Question: I have a system where simulink complains about algebraic loops, however in runtime algebraic loops will never occur. Is it possible to ignore the error?
The model have the same properties as below. There are two switches which will make an algebraic loop if both switched on, but this will never switch in runtime. Simulink cannot solve it since the value is complex.

The error message is:
Cannot solve algebraic loop involving 'complexAlgebraicLoop/Sum' because it consists of blocks that cannot be assigned algebraic variables, such as blocks with discrete-valued outputs, blocks with non-double or complex outputs, Stateflow blocks, or nonvirtual subsystems. Consider breaking the algebraic loop. For example, add a delay or a memory block to the loop.
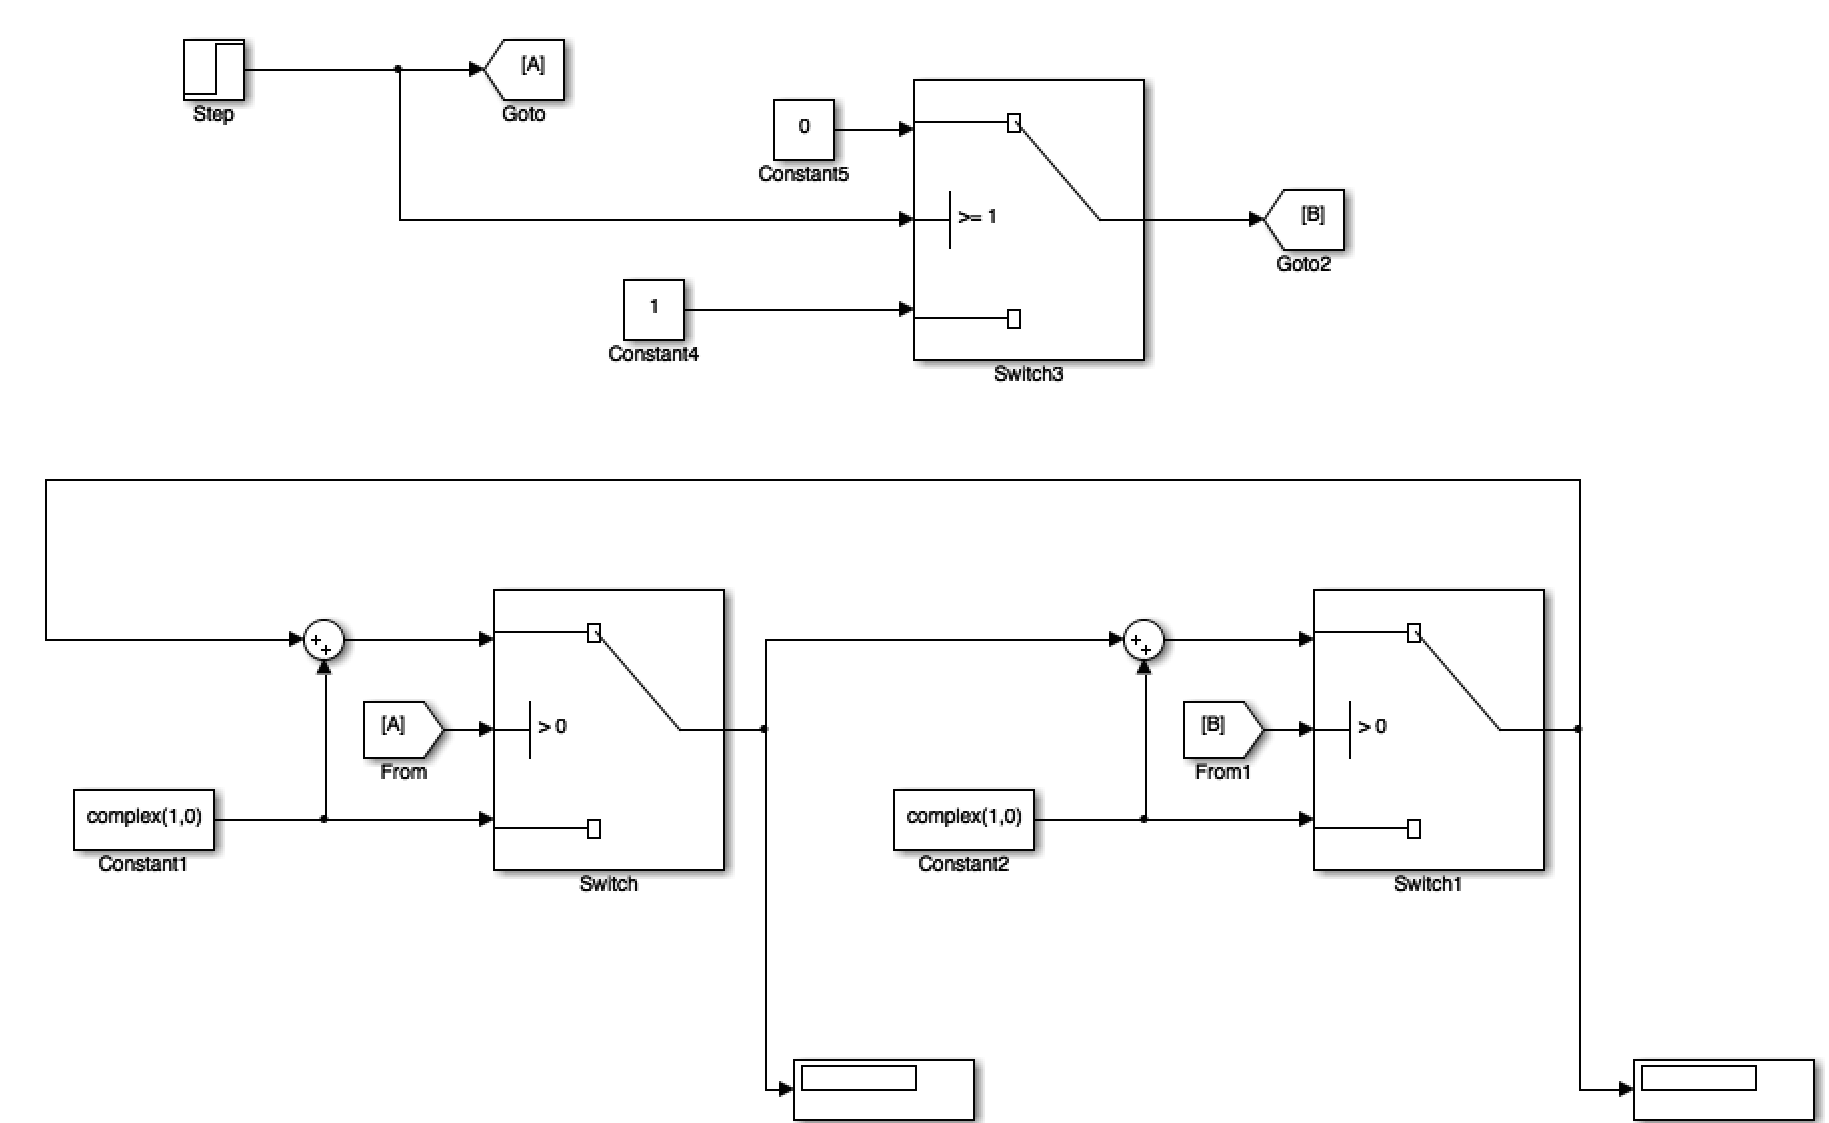
Answer: The problem here is that the variable in the algebraic loop is complex and Simulink cannot solve algebraic loop for complex values. However, a workaround is to convert to real values (e.g., real and imaginary part or magnitude and angle) and then back to complex values. For this problem it means: